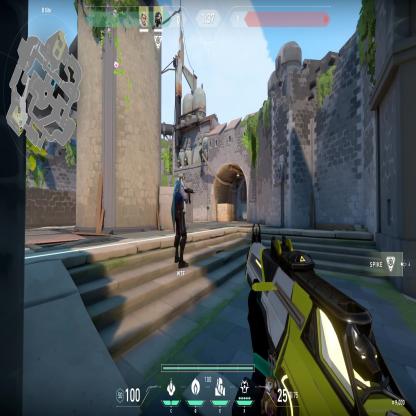
Label: teammate